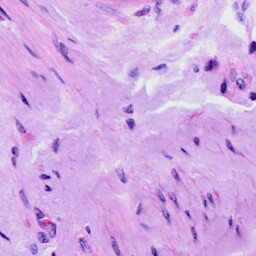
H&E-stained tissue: Cervix